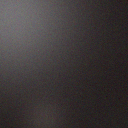
Screen state: off